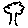
Label: tree